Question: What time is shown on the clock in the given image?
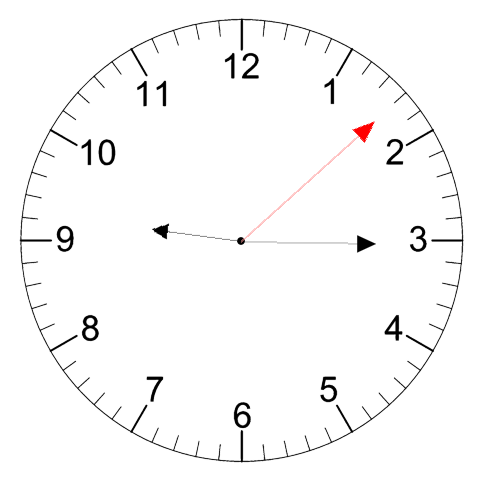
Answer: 09:15:08